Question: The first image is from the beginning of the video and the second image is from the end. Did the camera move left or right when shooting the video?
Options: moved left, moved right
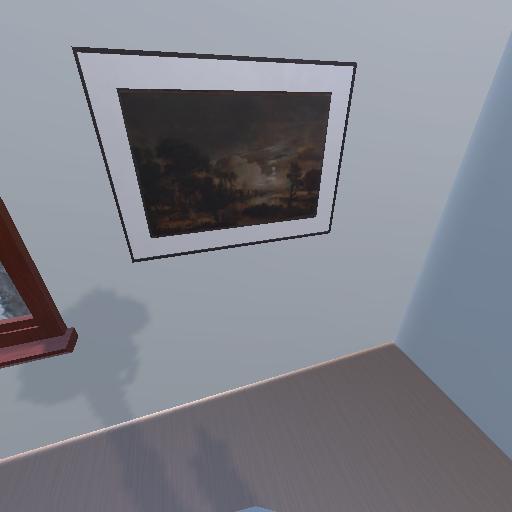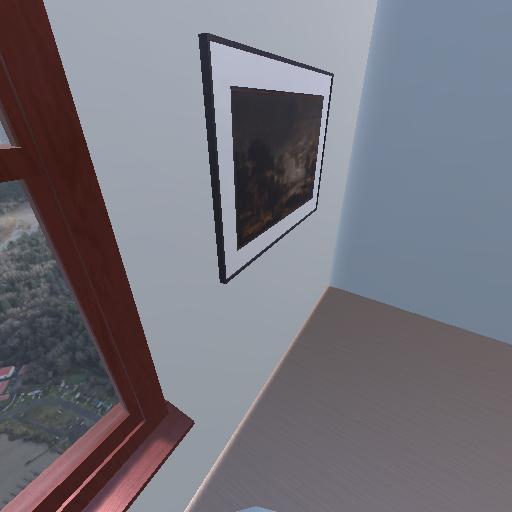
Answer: moved left